Interaction volume radius: 5 \u00c5
Interaction volume height: 20 \u00c5
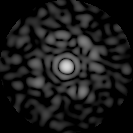
Disorder parameter: 0.8451